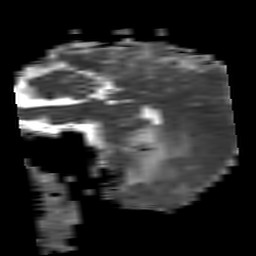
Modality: ADC
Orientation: sagittal
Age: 36
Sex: male
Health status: ill
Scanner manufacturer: philips
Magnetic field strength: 3 T
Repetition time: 3.8 s
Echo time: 0.09 s